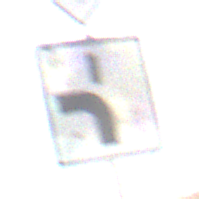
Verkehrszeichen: VerlaufVorfahrtsstrasse5
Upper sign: Vorfahrtsstrasse
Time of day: SunriseSunset
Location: Outdoor (Nature)
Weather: PartlyCloudy
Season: NotSpecified
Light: Natural